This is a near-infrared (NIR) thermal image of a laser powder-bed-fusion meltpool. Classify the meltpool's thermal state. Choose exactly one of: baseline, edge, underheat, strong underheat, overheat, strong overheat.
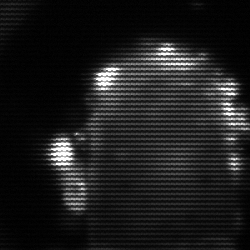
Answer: baseline